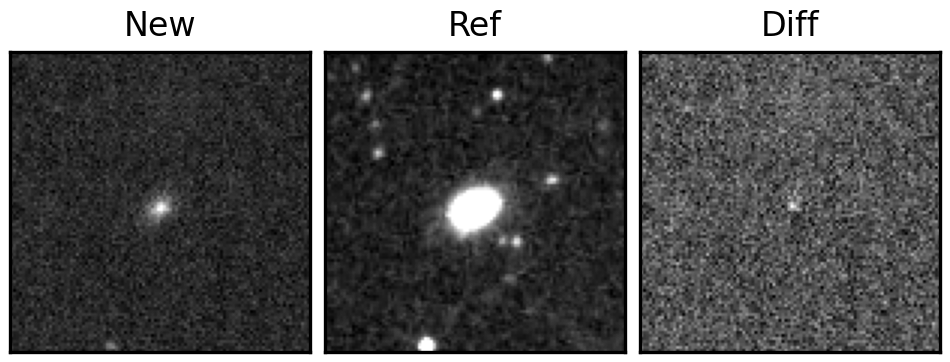
Label: real